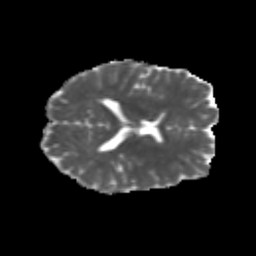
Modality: MD
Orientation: axial
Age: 26
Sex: female
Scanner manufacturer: siemens
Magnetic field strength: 3 T
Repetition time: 3.5 s
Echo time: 0.113 s